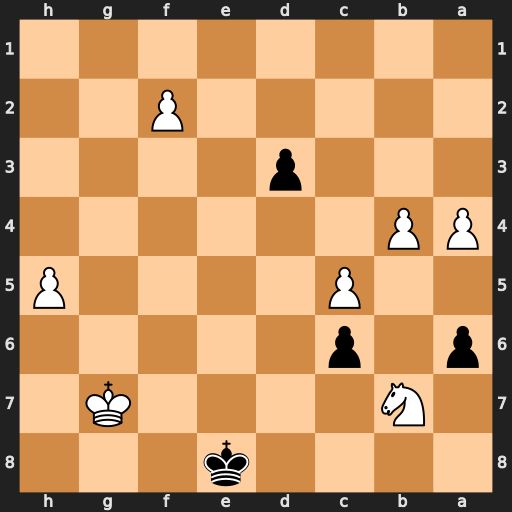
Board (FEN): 4k3/1N4K1/p1p5/2P4P/PP6/3p4/5P2/8
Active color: b
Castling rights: -
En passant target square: -
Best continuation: d2 Nd6+ Kd7 h6 d1=Q